Milling tool wear sample.
Tool blade image: 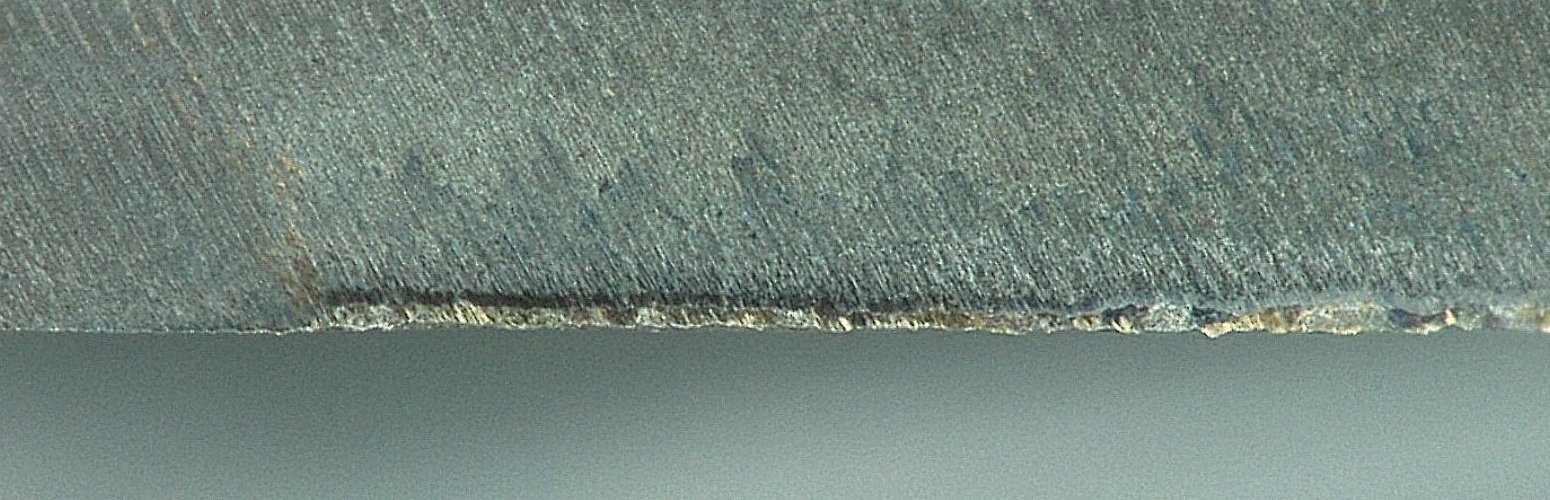
Chip image: 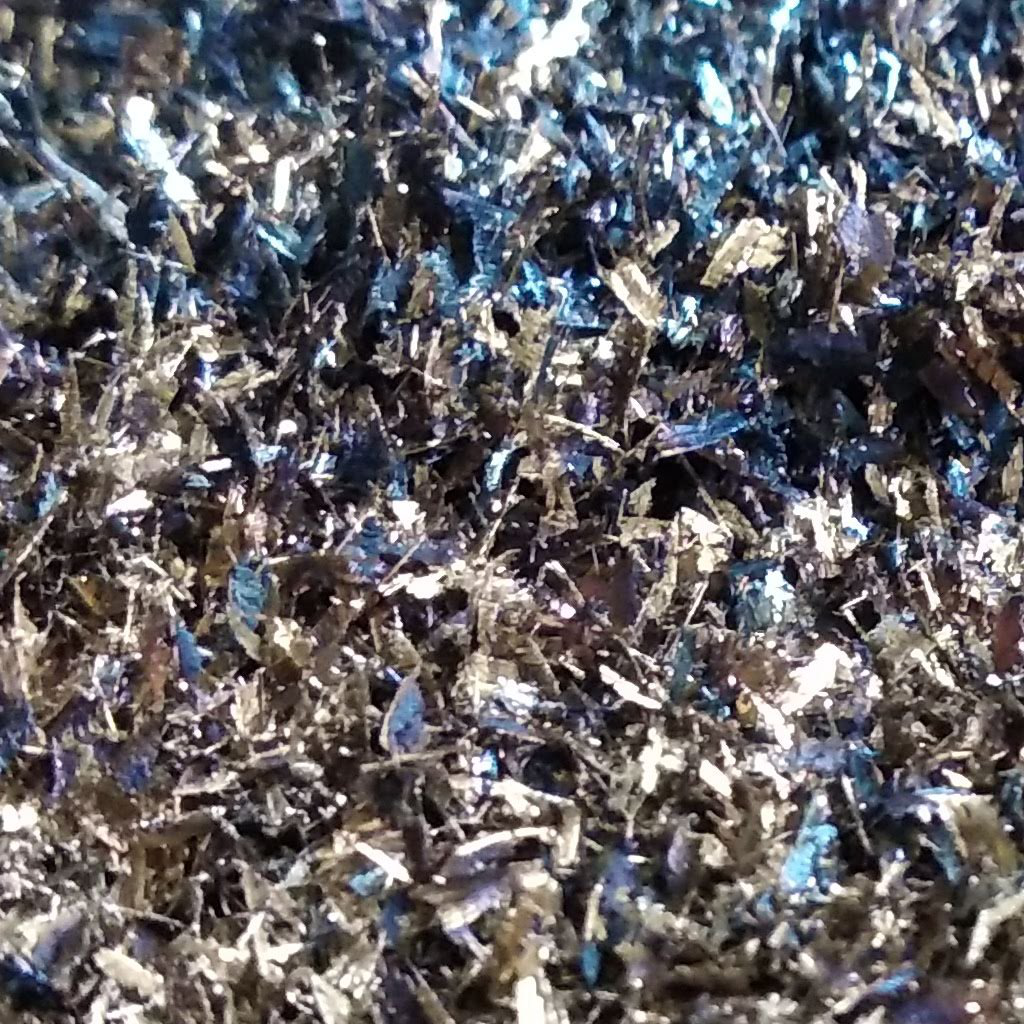
Workpiece image: 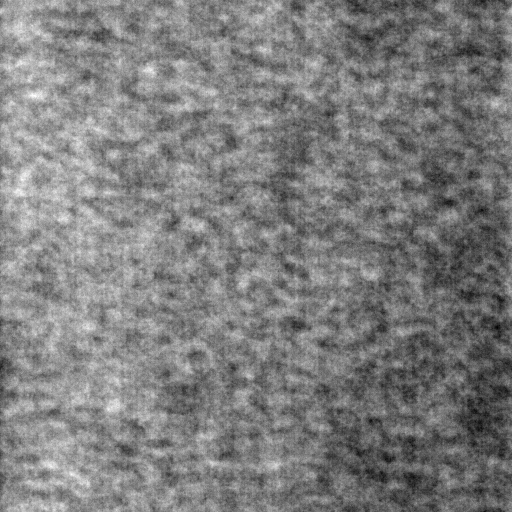
Tool wear state: used
Gaps: 8.77
Flank wear: 86.31
Overhang: 6.93
Force-signal Mel-spectrograms (X, Y, Z axes): 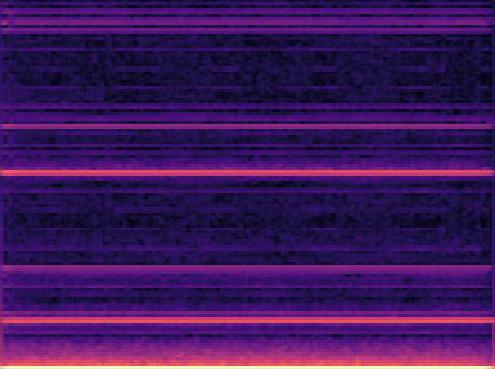 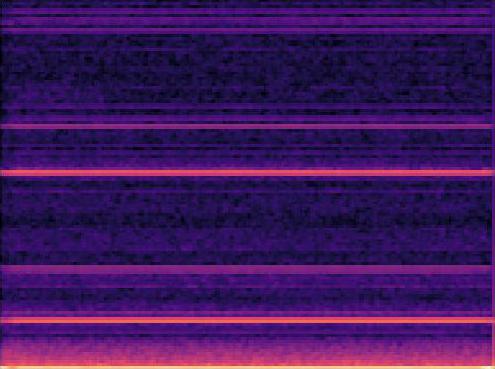 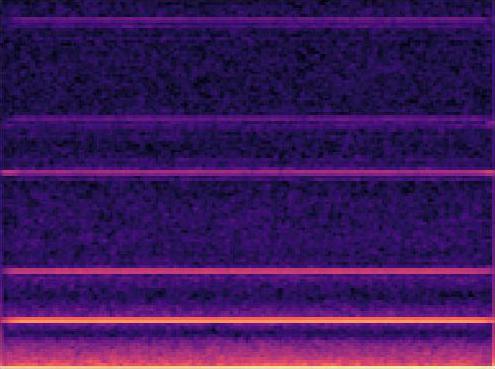
Force-signal scalograms (X, Y, Z axes): 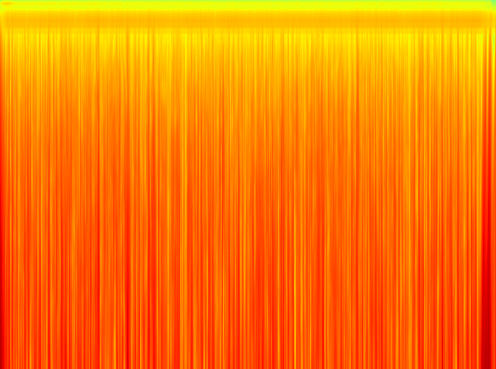 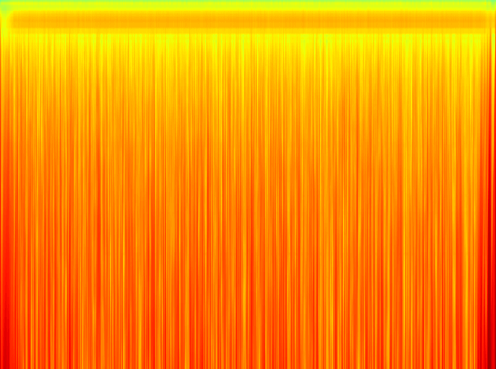 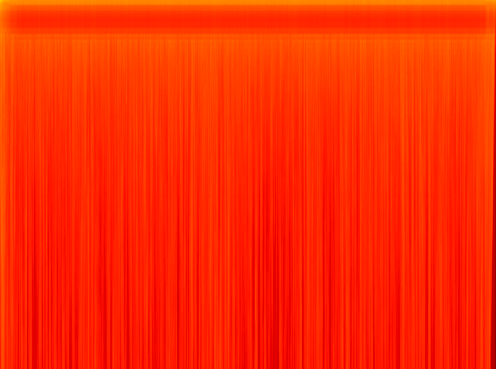
Force phase: steady_state_stabilization_wear